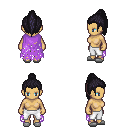
a pixel art fantasy rpg character, female body template, human, tanned skin, maroon tattered cape, white pants, raven long topknot hairstyle, white slippers, four views (front, back, left, right), 2x2 character sprite sheet, small pixel art, hard edges, no anti-aliasing